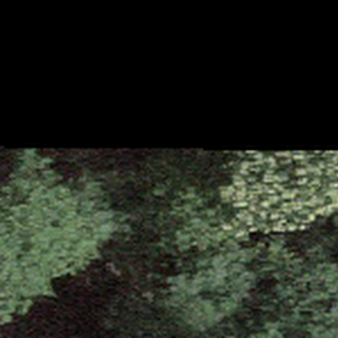
Label: other